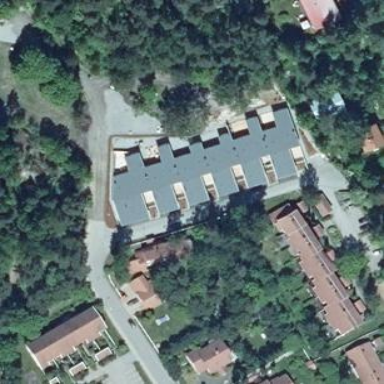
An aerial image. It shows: Terrace building.